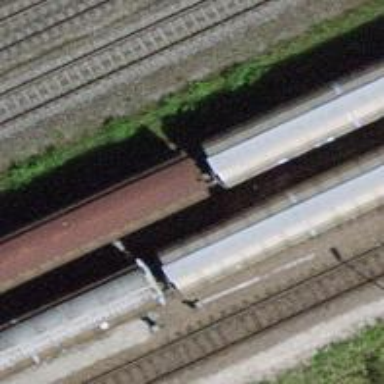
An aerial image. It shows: Railway switch.